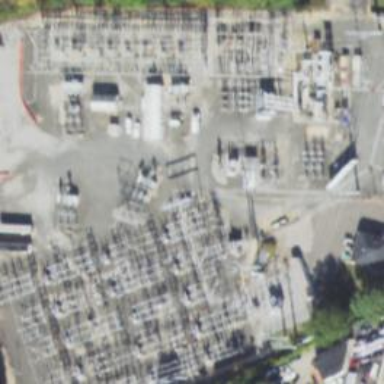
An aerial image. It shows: Transmission substation.